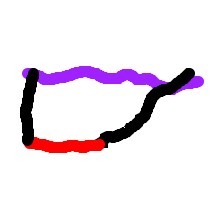
Shape: trapezoid